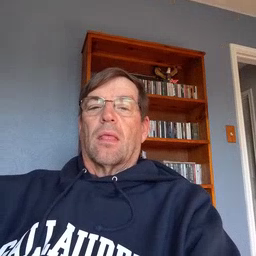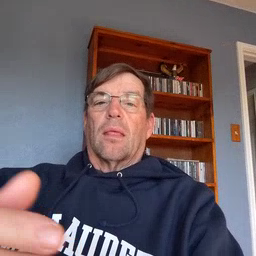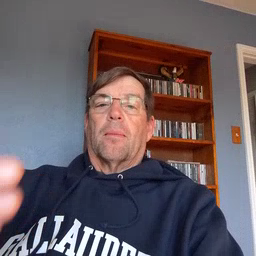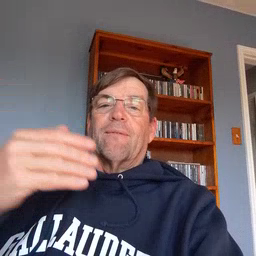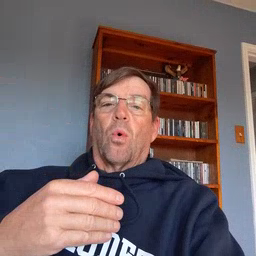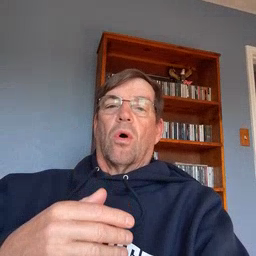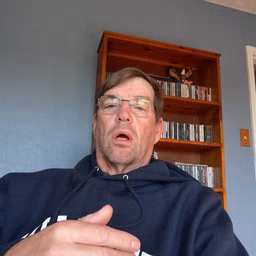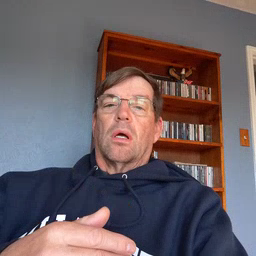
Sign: before